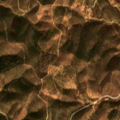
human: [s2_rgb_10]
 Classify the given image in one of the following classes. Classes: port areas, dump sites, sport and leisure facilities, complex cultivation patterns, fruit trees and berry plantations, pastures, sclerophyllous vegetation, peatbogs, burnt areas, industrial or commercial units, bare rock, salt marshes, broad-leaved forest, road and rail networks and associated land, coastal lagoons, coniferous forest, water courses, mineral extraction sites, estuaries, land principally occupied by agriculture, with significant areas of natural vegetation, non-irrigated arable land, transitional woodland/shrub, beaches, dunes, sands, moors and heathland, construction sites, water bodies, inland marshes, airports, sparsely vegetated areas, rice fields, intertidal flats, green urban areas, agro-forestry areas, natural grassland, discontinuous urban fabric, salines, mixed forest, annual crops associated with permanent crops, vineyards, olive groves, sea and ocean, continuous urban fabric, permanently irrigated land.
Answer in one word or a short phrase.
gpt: land principally occupied by agriculture, with significant areas of natural vegetation, broad-leaved forest, sclerophyllous vegetation, transitional woodland/shrub